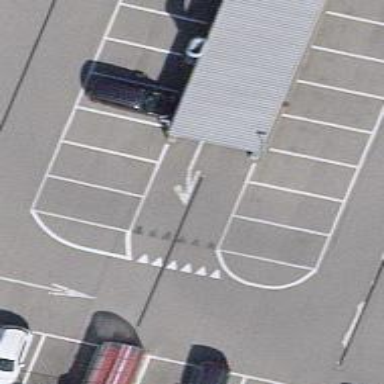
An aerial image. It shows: Parking entrance.